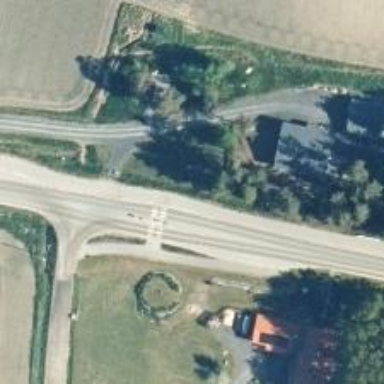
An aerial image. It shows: Cycleway.